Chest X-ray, AP view. Patient: 90 years old, sex F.
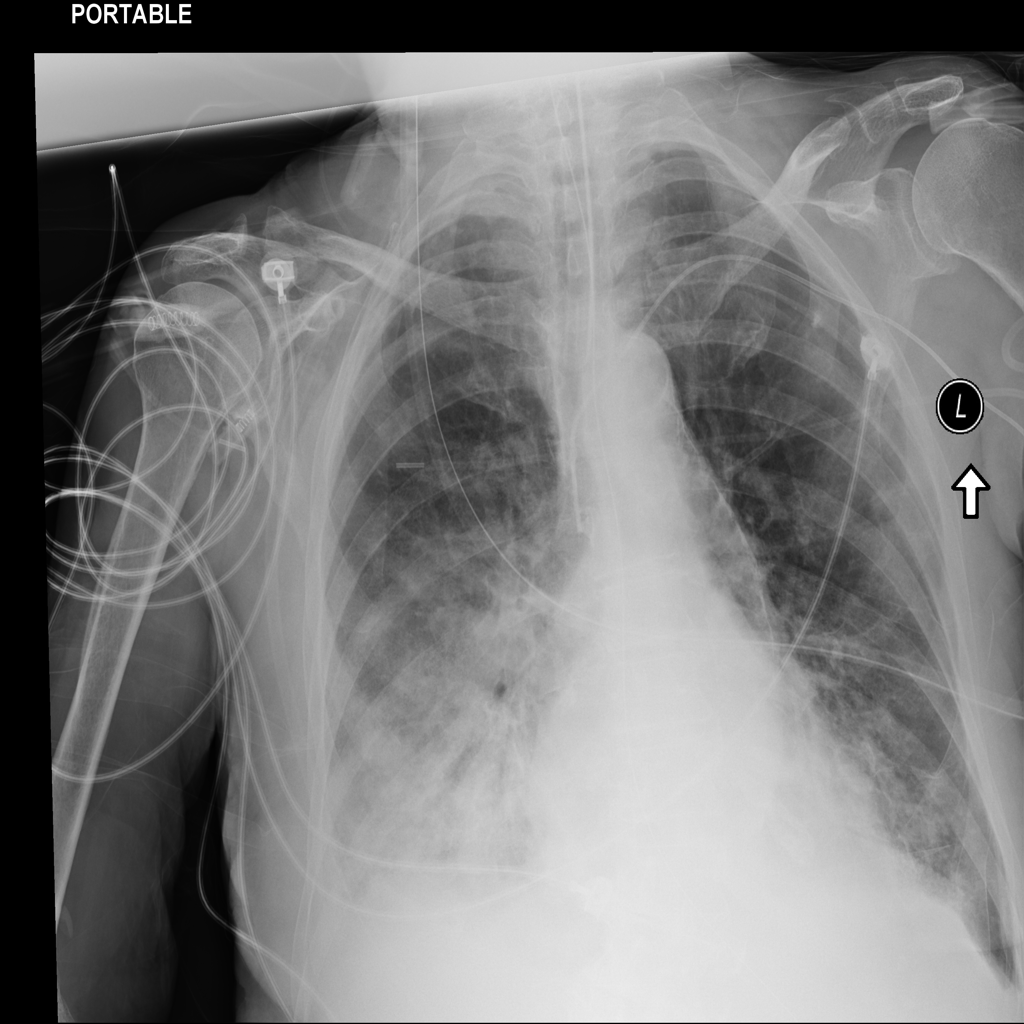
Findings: Infiltration